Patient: sex F, age 54
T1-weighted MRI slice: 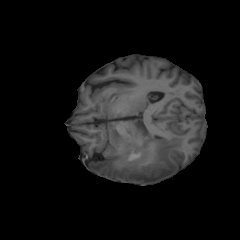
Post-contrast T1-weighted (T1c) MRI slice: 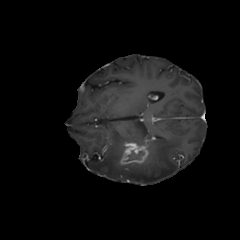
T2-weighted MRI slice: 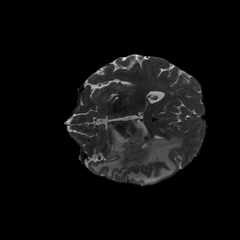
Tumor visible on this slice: yes
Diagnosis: Glioblastoma, IDH-wildtype
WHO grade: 4